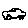
Label: car